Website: lowes
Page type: billing-address
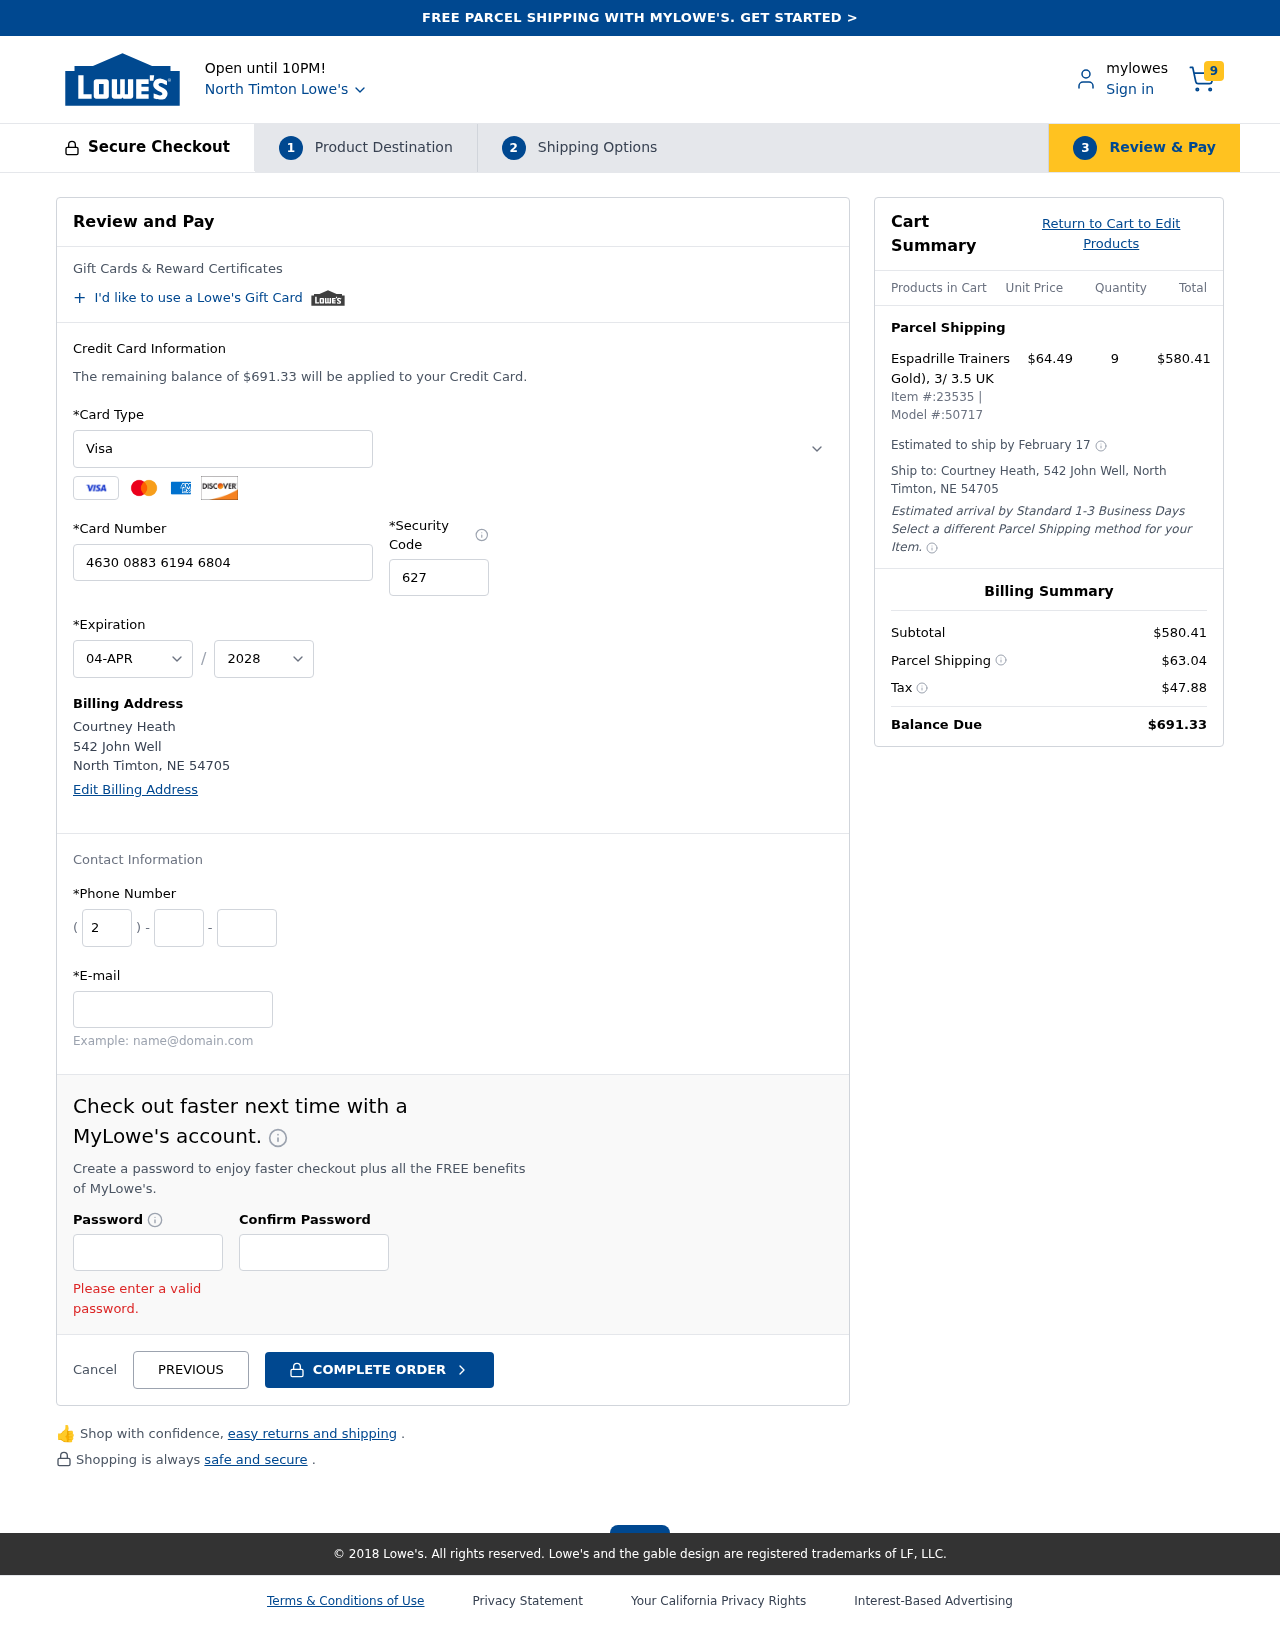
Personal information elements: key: PII_CARD_CVV
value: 627
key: PII_CARD_EXPIRY_MONTH
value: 04
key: PII_CARD_EXPIRY_YEAR
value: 28
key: PII_CARD_NUMBER
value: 4630 0883 6194 6804
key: PII_CARD_TYPE
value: Visa
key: PII_CITY
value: North Timton
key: PII_CITY_STATE_ZIP
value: North Timton, NE 54705
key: PII_EMAIL
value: courtneyheath@yahoo.com
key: PII_FULLNAME
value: Courtney Heath
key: PII_PHONE_AREA
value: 249
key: PII_PHONE_PREFIX
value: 917
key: PII_PHONE_SUFFIX
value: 5470
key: PII_STREET
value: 542 John Well
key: PII_FULLNAME2
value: Courtney Heath
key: PII_PHONE_LINE
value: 5470
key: PII_STATE_ABBR
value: NE
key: PII_POSTCODE
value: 54705
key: PII_POSTCODE_FULL
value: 54705
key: PII_CITY_STATE
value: North Timton, NE
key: PII_PHONE_LINE_NUMERIC
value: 5470
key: PII_PHONE_SUFFIX_NUMERIC
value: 5470
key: PII_POSTCODE_NUMERIC
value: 54705
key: PII_PHONE_LAST4
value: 5470
Product elements: key: PRODUCT1_NAME
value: Espadrille Trainers Gold), 3/ 3.5 UK
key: PRODUCT1_PRICE
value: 64.49
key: PRODUCT1_QUANTITY
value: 9
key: PRODUCT_ITEM_NUMBER
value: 23535
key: PRODUCT_MODEL_NUMBER
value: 50717
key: PRODUCT1_LINE_TOTAL
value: $580.41
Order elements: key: ORDER_NUM_ITEMS
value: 9
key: ORDER_TOTAL
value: $691.33
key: ORDER_SHIPPING_DATE
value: February 17
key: ORDER_SUBTOTAL
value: $580.41
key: ORDER_SHIPPING_COST
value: $63.04
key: ORDER_TAX
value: $47.88